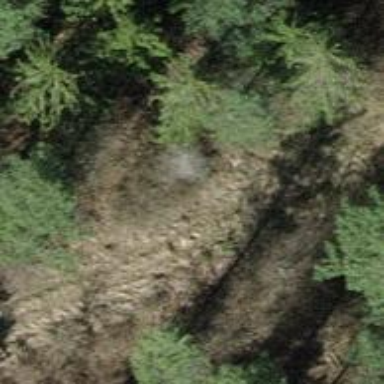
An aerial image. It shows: Track with very rough surface.